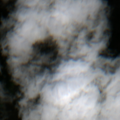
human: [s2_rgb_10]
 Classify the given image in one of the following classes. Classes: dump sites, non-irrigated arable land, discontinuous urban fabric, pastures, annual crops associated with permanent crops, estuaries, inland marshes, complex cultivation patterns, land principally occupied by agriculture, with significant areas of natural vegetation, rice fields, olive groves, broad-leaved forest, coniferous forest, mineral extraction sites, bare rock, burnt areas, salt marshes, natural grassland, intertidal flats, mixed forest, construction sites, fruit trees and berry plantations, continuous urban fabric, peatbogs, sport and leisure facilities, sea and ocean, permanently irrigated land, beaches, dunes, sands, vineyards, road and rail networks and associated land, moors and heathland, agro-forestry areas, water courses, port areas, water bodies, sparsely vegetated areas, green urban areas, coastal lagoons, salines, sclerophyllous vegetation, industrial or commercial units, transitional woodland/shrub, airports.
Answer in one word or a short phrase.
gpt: broad-leaved forest, natural grassland, transitional woodland/shrub